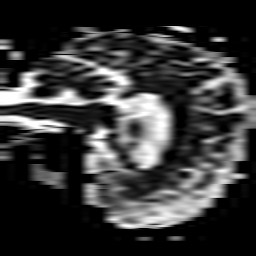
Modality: ADC
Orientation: sagittal
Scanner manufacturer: philips
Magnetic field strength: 3 T
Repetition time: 3.799 s
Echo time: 0.06134 s